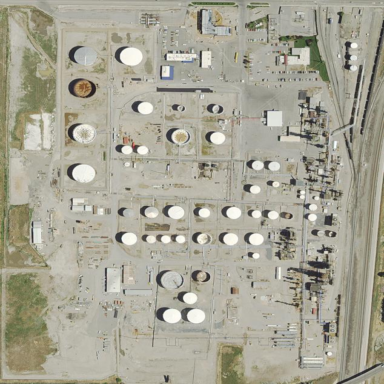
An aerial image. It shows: Industrial area with oil refinery.